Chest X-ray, AP view. Patient: 20 years old, sex F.
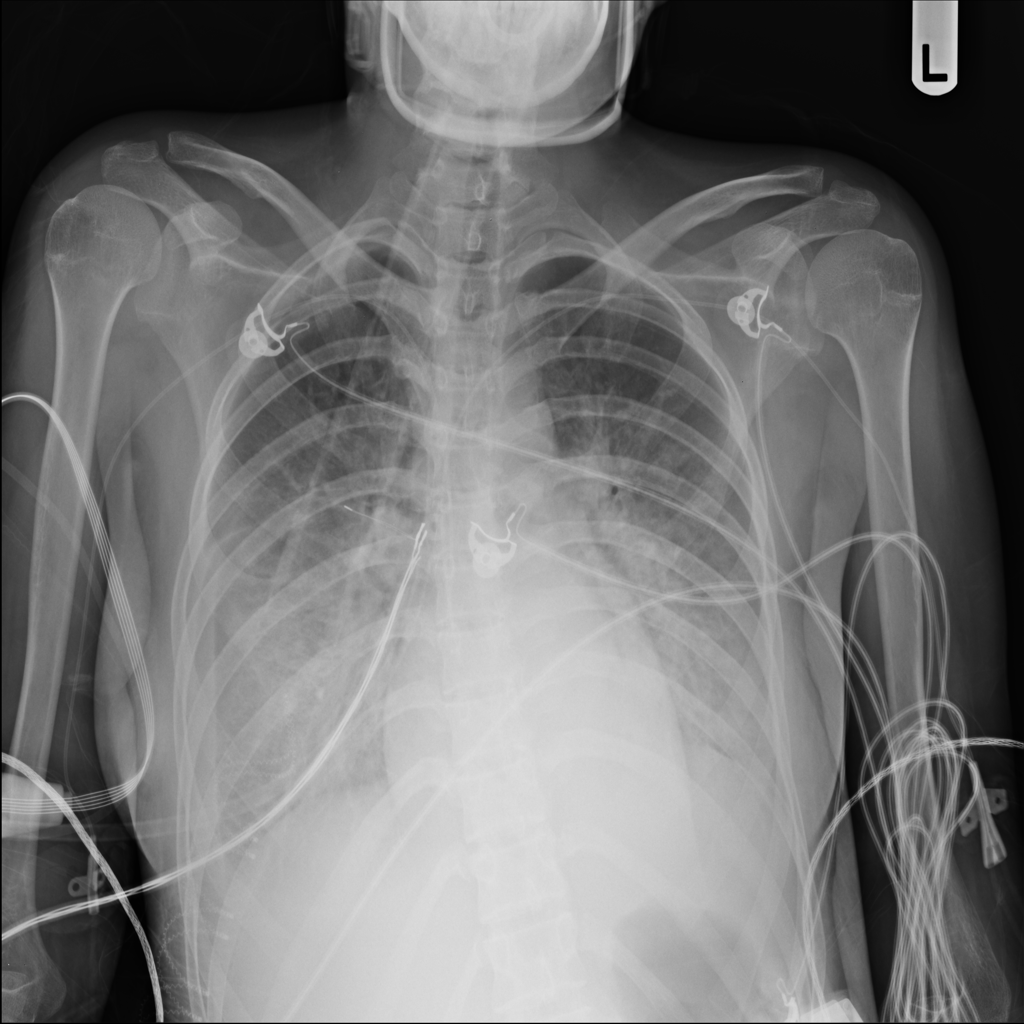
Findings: Atelectasis, Consolidation, Infiltration